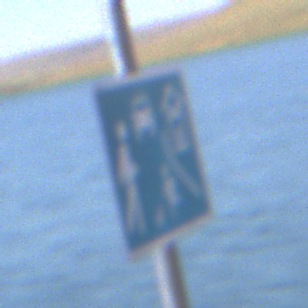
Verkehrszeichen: BeginnVerkehrsberuhigterBereich
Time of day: MorningAfternoon
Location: Outdoor (Nature)
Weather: Clear
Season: NotSpecified
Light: Natural